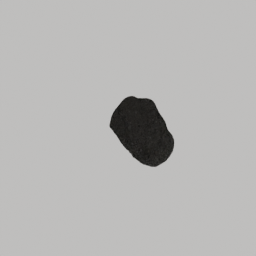
Label: architecture